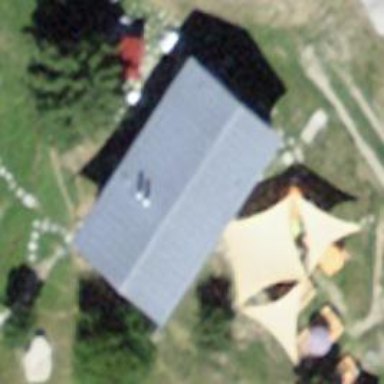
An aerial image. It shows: Restaurant.